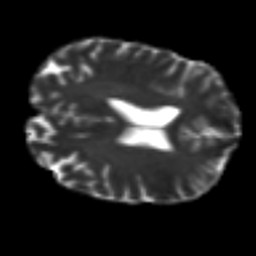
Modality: T2w
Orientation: axial
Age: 49
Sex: male
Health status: healthy
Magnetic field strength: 3 T
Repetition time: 7 s
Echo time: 0.0926 s